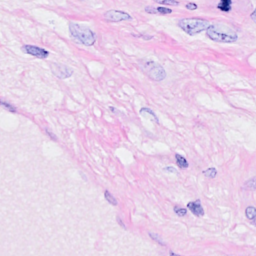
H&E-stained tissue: Breast